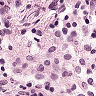
Metastatic tissue present: no